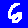
Digit: 6